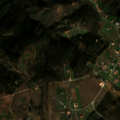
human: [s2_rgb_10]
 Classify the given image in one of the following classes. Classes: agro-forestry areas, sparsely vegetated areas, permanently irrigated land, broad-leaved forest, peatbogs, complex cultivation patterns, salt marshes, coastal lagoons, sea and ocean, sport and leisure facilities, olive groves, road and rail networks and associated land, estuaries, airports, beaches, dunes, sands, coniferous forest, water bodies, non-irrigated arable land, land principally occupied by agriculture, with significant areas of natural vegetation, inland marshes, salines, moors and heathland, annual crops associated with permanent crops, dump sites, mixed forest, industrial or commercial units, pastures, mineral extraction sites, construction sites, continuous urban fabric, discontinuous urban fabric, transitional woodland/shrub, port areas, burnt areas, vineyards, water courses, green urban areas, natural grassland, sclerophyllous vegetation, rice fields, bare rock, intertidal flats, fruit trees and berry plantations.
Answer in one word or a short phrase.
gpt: annual crops associated with permanent crops, mixed forest, transitional woodland/shrub